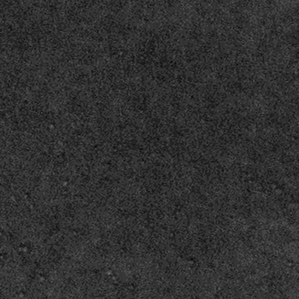
Label: frost